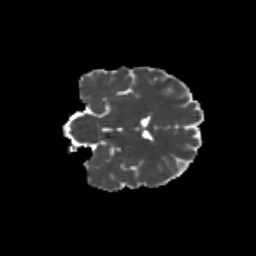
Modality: MD
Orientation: coronal
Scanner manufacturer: siemens
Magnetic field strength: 3 T
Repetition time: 9.2 s
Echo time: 0.084 s